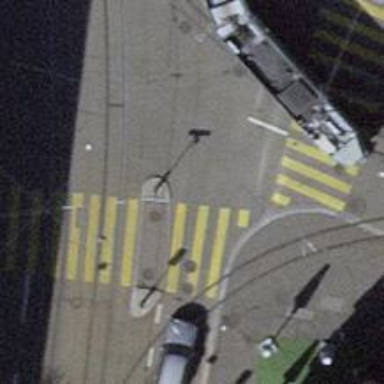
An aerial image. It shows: Kerb serving as barrier.